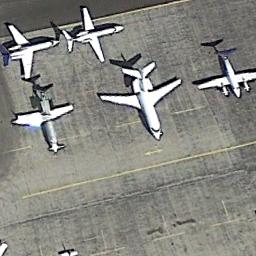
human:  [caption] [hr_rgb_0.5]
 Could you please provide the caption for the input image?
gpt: There are five airplanes parked on the runway .

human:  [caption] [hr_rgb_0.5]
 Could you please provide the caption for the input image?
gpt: Five planes parked in two lines on the airport .

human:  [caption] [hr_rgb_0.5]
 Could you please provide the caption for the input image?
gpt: Five planes docked in two rows .

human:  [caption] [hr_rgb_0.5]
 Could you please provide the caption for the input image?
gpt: There are many planes of different sizes in a clearing .

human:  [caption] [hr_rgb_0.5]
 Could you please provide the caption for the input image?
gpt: Five planes are in the parking lot .